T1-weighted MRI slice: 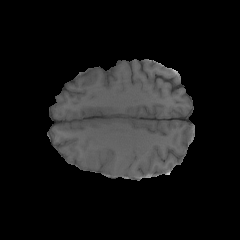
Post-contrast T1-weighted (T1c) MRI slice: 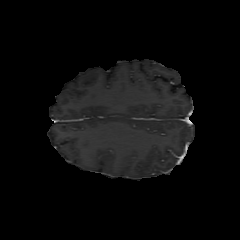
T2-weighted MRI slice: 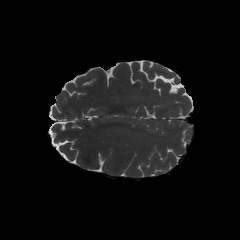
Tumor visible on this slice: no